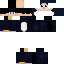
A male human skin with dark skin, wearing brown bald dressed in a blue hoodie and black pants, featuring a closed mouth.